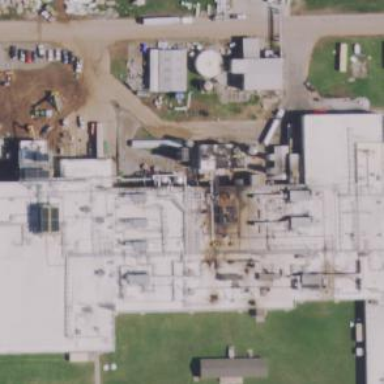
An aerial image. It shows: Factory building.